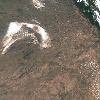
Label: land